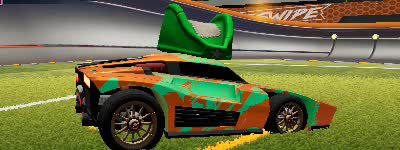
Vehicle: breakout